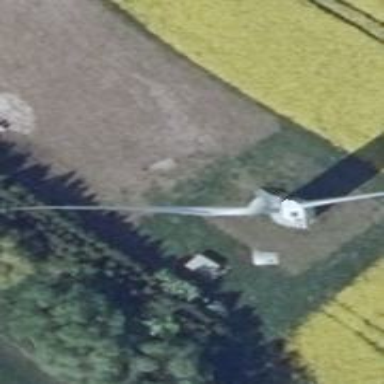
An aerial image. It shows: Wind turbine generator made by Vestas. The generator utilizes wind as its power source and belongs to the horizontal axis type.